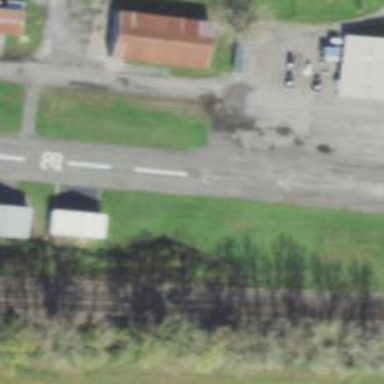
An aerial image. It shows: Asphalt runway at the airport.